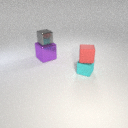
large purple metal cube to the left of small cyan metal cube